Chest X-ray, PA view. Patient: 36 years old, sex M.
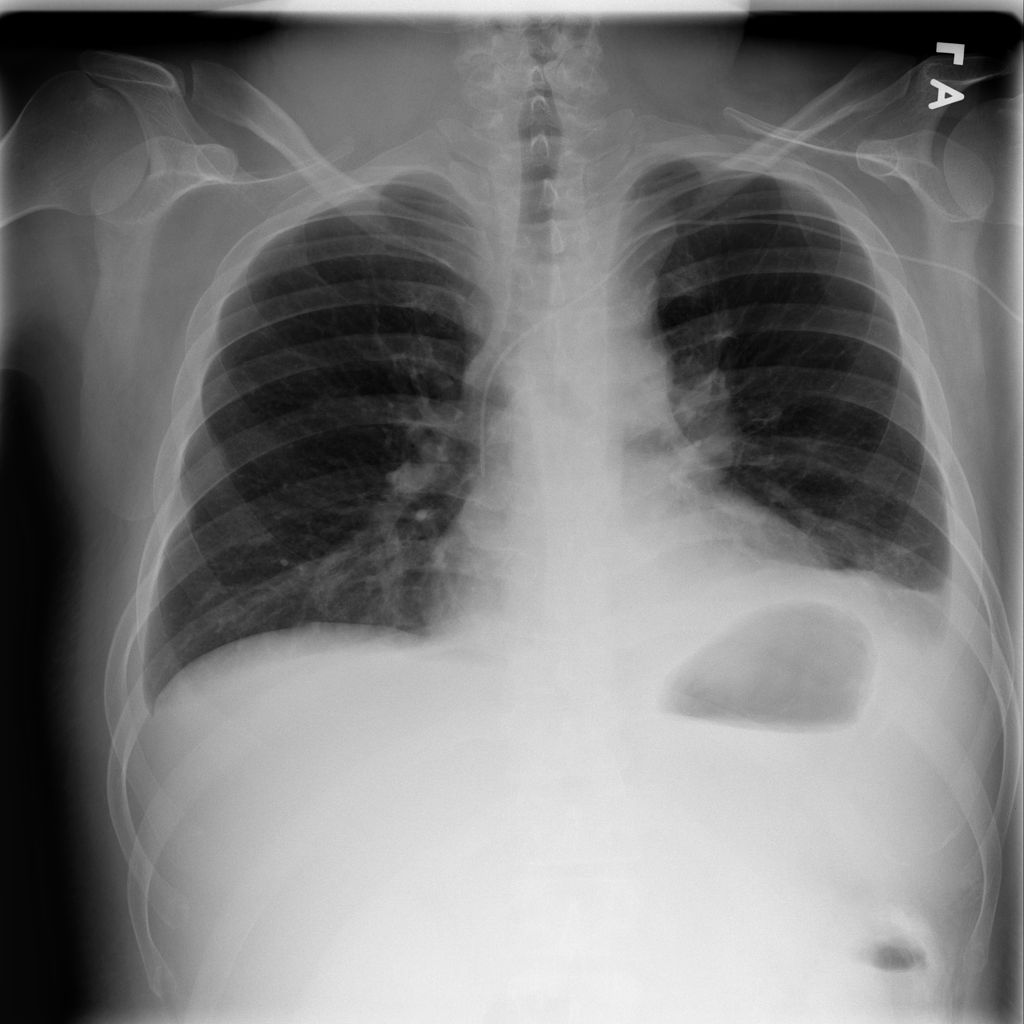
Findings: Atelectasis, Effusion